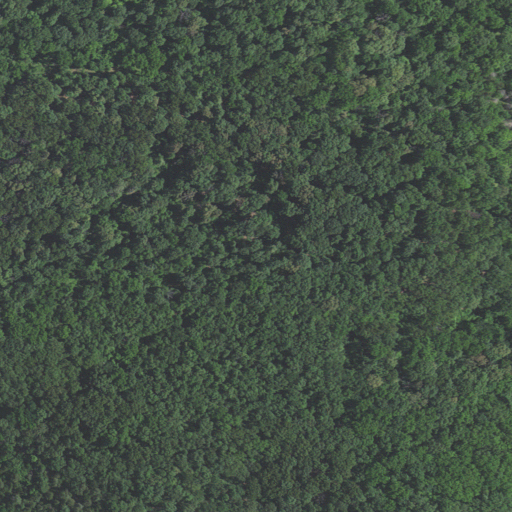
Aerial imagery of mountain in Missouri named Polk Mountain containing deciduous forest and mixed forest